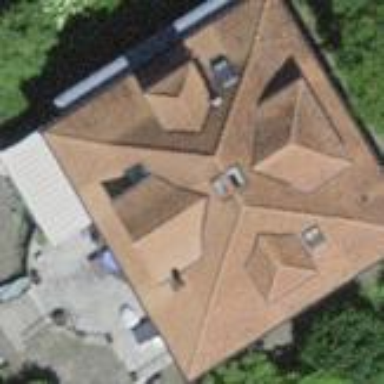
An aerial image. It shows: Hipped roof on residential building.